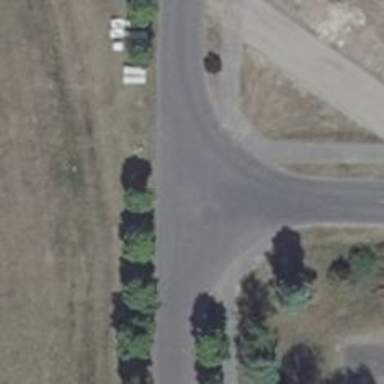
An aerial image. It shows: Asphalt parking surface with parking entrance.